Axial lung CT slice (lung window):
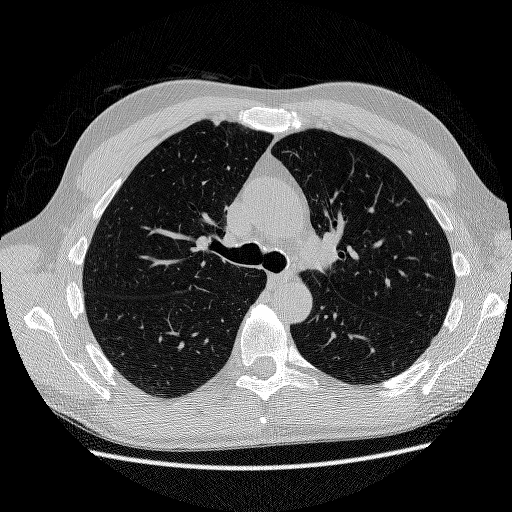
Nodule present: no